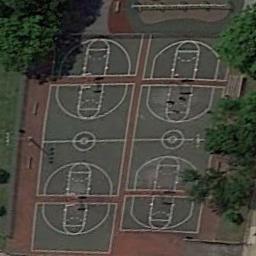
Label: basketball_court